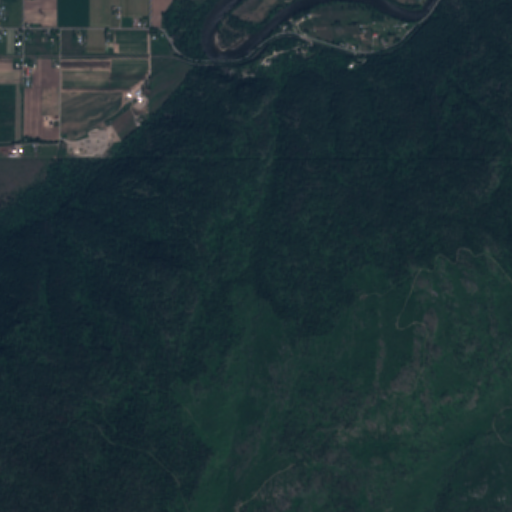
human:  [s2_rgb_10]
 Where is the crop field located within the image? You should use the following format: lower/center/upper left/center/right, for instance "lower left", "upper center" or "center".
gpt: The crop field is located in the upper center of the image.
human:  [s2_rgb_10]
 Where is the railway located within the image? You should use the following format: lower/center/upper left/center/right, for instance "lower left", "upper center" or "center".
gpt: The railway is located in the upper of the image.
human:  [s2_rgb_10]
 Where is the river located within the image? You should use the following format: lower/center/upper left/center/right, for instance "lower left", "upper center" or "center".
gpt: The river is located in the upper of the image.
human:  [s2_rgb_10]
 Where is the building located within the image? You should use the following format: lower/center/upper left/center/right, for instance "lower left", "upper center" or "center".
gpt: The building is located in the upper left of the image.
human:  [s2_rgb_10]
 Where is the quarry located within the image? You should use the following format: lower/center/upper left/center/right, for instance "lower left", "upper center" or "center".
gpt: There is no quarry in the image.